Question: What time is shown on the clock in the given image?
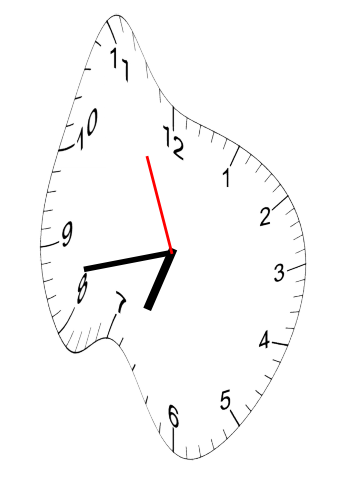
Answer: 06:42:56